六年级 · 立体几何学
 求下面 $\frac{1}{4}$ 个圆柱的体积和表面积。 (单位: cm)

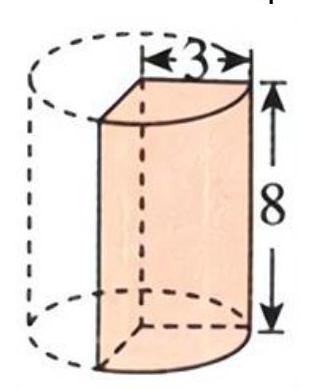
答案: 体积 $56.52 \mathrm{~cm}^{3}$ ；表面积 $99.81 \mathrm{~cm}^{2}$